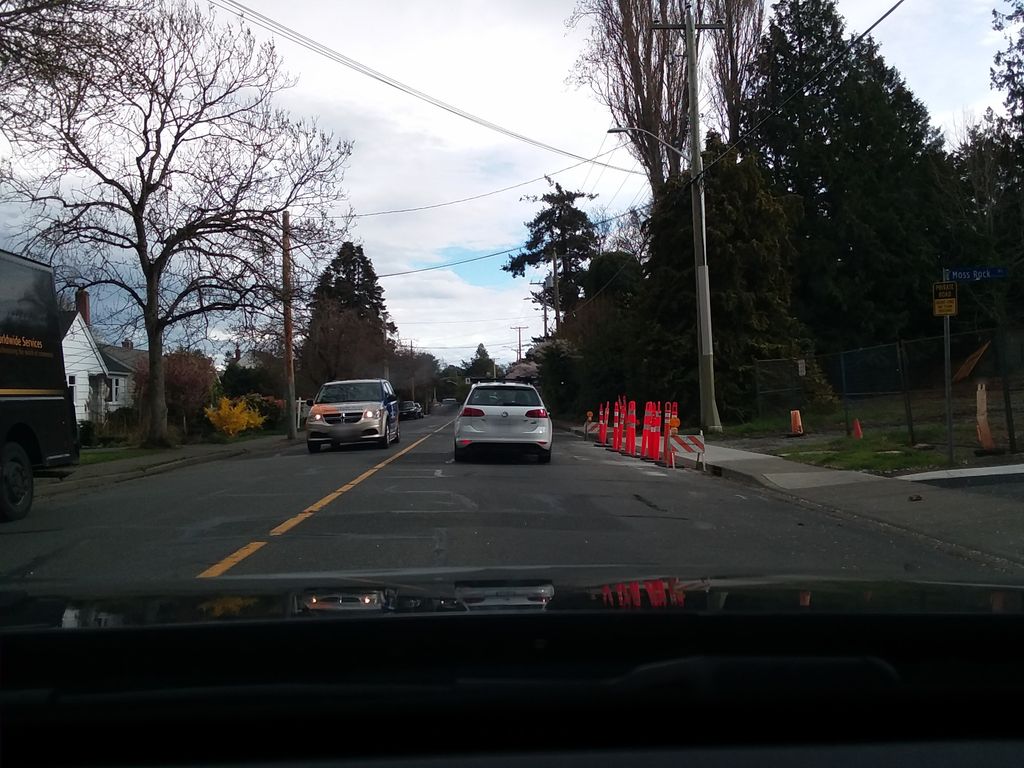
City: victoria